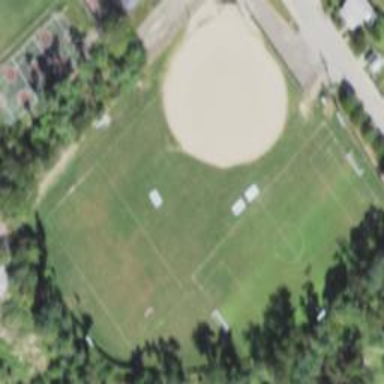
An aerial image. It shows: Baseball pitch for leisure land activities.